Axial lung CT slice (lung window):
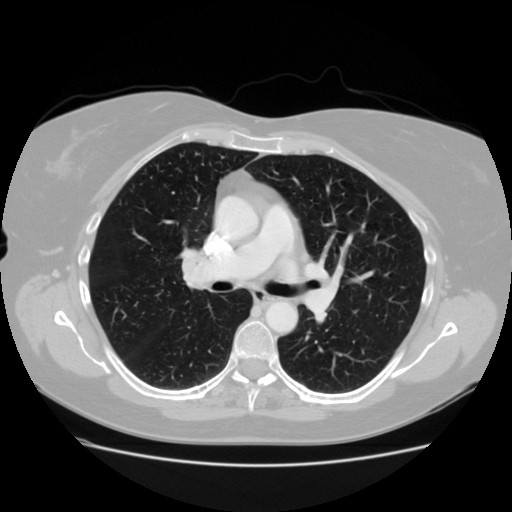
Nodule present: no